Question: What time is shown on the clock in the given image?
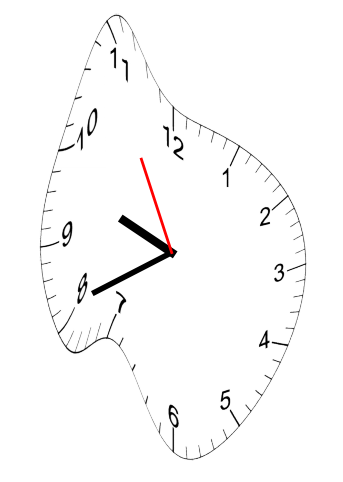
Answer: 09:40:55